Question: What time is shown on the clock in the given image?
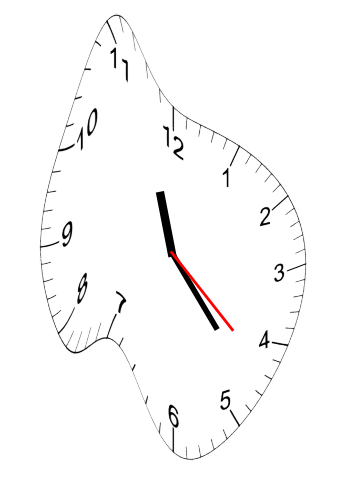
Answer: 11:23:22